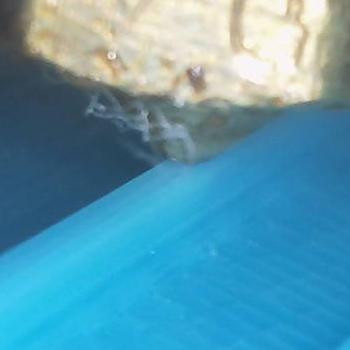
Flow rate: 84%